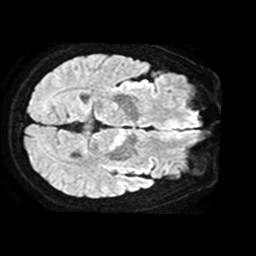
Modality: TRACE
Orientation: axial
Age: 56
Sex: male
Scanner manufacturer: philips
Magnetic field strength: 1.5 T
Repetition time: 3.54 s
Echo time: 0.09411 s